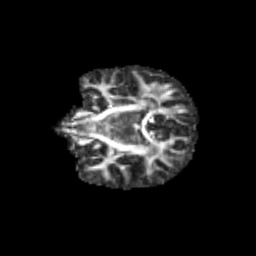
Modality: FA
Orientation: coronal
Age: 12
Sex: male
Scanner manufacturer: siemens
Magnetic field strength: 3 T
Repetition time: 3.8 s
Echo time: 0.07 s